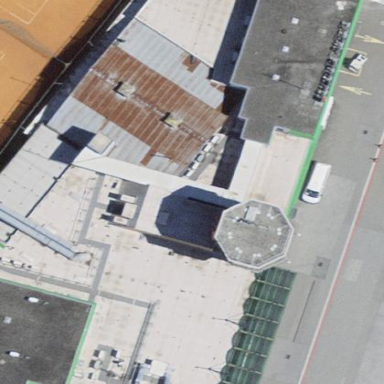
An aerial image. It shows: Terminal building at airport.